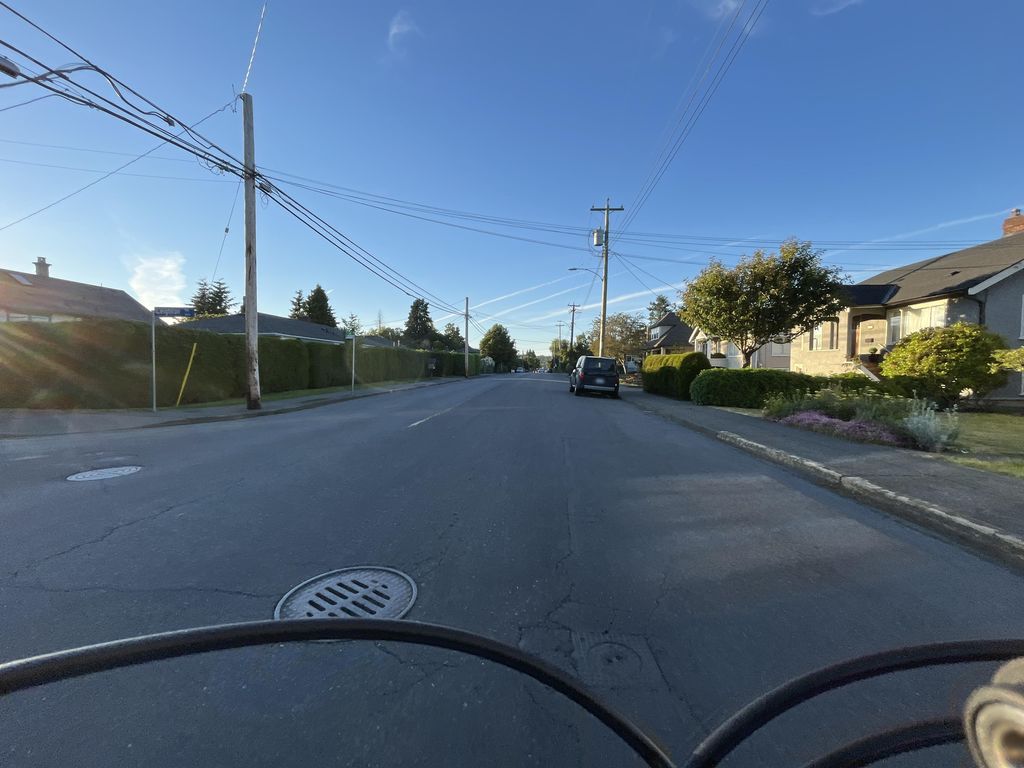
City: victoria